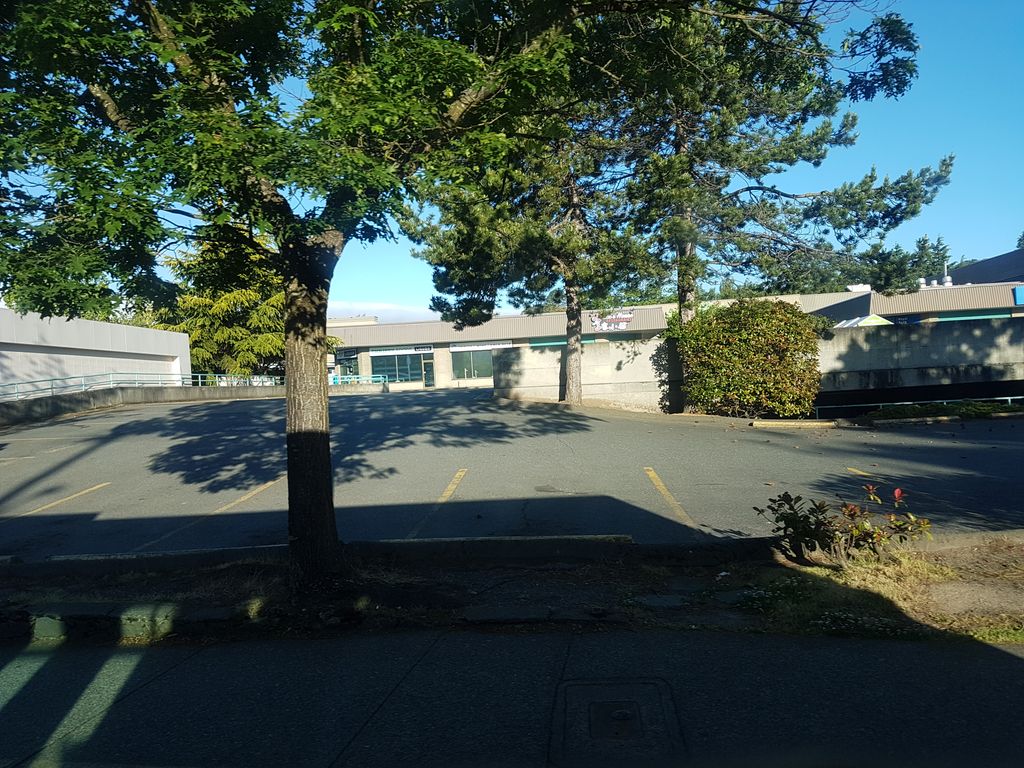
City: victoria